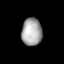
Tissue: lung
Cell type: Epithelial cells
Senescence score: 0.1854
Nuclear area (px): 554
Mean DAPI intensity: 164.935